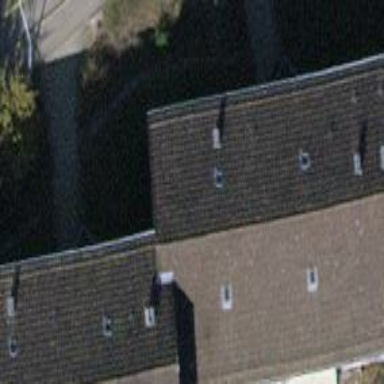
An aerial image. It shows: View of apartment building.